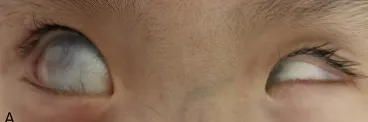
Major clinical features of the patient. (A) Corneal leucoma in both eyes, with no visible pupils and a small left eyeball.
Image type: medical_photograph (skin_photograph)